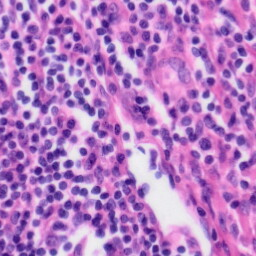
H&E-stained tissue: Tonsil